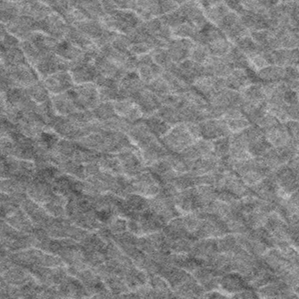
Label: frost